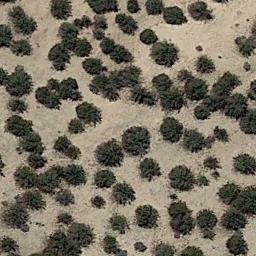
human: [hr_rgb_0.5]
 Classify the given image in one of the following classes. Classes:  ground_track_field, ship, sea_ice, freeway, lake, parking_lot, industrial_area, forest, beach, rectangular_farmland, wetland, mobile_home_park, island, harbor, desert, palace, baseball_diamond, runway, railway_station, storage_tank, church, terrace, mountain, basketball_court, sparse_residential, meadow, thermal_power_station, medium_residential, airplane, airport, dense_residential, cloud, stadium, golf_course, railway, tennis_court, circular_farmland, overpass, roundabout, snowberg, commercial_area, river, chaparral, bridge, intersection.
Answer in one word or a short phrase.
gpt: chaparral